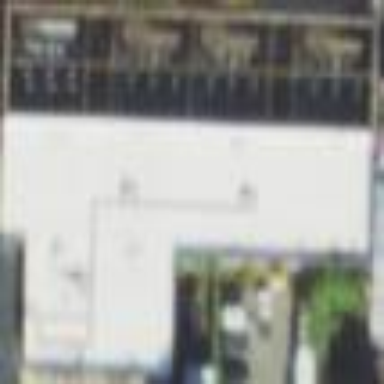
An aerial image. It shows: Distribution power substation located in building.